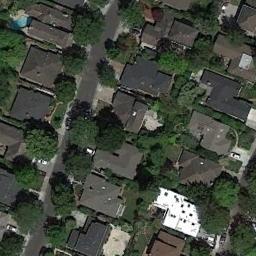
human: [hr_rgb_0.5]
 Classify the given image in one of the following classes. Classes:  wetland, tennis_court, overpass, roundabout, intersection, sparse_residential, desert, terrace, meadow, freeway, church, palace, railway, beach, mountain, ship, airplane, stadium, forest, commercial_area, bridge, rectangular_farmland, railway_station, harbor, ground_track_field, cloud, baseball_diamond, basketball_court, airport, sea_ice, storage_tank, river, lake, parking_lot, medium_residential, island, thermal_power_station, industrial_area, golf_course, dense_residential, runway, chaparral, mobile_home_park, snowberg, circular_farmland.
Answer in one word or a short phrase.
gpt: medium_residential